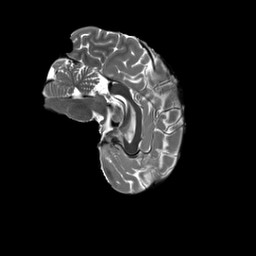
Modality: T2w
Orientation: sagittal
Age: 22
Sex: female
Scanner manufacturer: siemens
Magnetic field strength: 3 T
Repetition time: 3.2 s
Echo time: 0.566 s